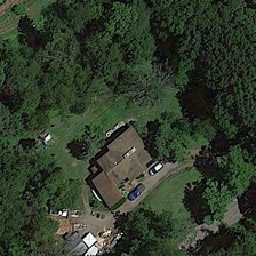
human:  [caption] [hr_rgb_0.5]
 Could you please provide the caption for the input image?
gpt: In front of a dark red house is a dirt road where a blu e car and a white car are parked

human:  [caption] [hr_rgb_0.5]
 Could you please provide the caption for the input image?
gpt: The car in front of it is a dark red car

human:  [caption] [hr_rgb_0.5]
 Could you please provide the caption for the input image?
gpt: The red house, the blue land and the white car stop on the mountain.

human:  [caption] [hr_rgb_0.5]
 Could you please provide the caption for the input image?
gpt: In front of the dark red house is a dirty road where blue cars and white cars are parked

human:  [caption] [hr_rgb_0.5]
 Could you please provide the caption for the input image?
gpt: In front of a red house is an Earth road where a blue car and a white car are parked